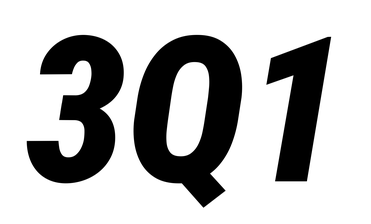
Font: Roboto-Italic_Condensed_Black_Italic